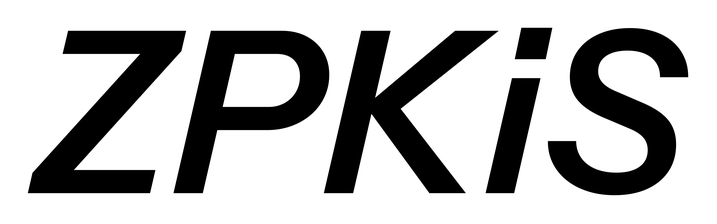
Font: InstrumentSans-Italic_SemiBold_Italic